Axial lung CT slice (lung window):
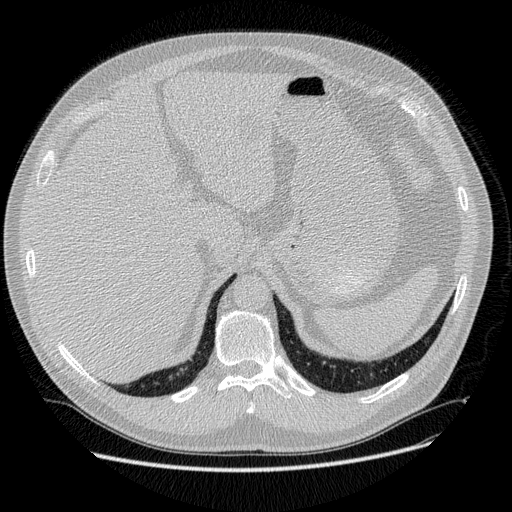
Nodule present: no